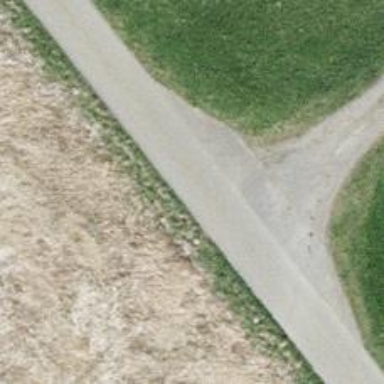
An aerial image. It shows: Asphalt service road used by agricultural vehicles.